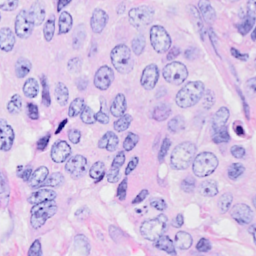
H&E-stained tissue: Breast